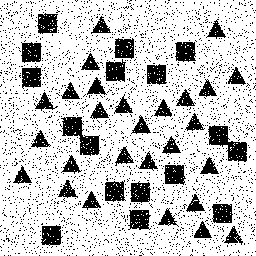
Squares: 17
Triangles: 27
Stars: 0
Total shapes: 44